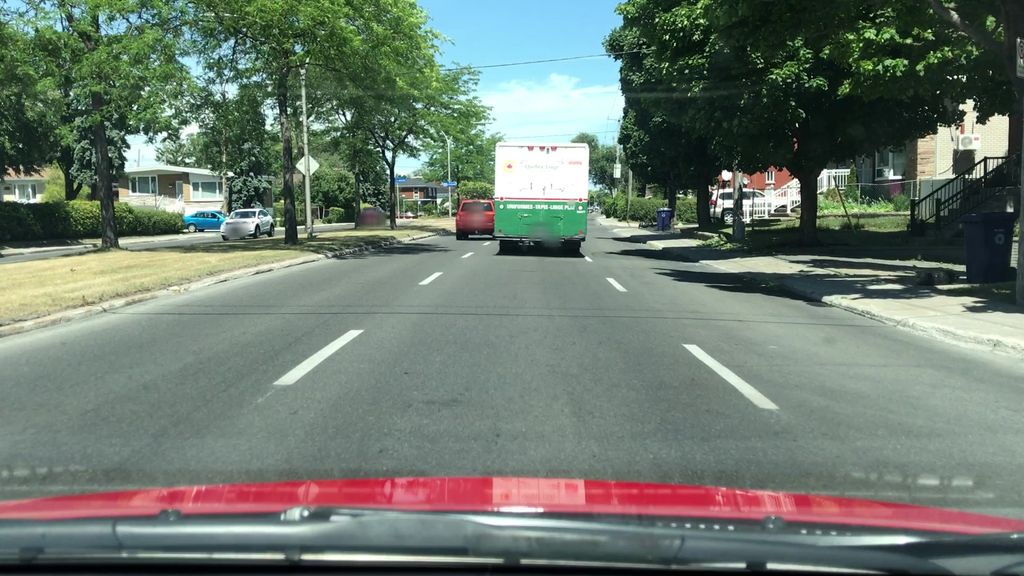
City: montreal